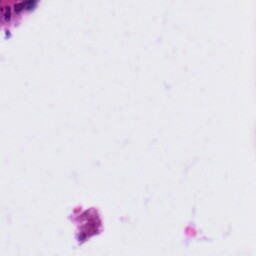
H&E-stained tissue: Tonsil